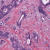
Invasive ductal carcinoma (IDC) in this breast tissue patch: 1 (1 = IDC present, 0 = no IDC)